Question: I'm attempting to return the text stored in the "Badge Category" field, as per the below screen shot.
I can use 'categorySelected = $('#badgeselect').text();' which returns both the "BadgeName" and Badge Category" text string, but they are then being saved in the Db as one "BadgeNameBadge Category"
I've tried 'categorySelected = $('#badgeselect.category.tag.categorylabel').text();'but this returns a blank. Not sure what I'm doing wrong or missing here?

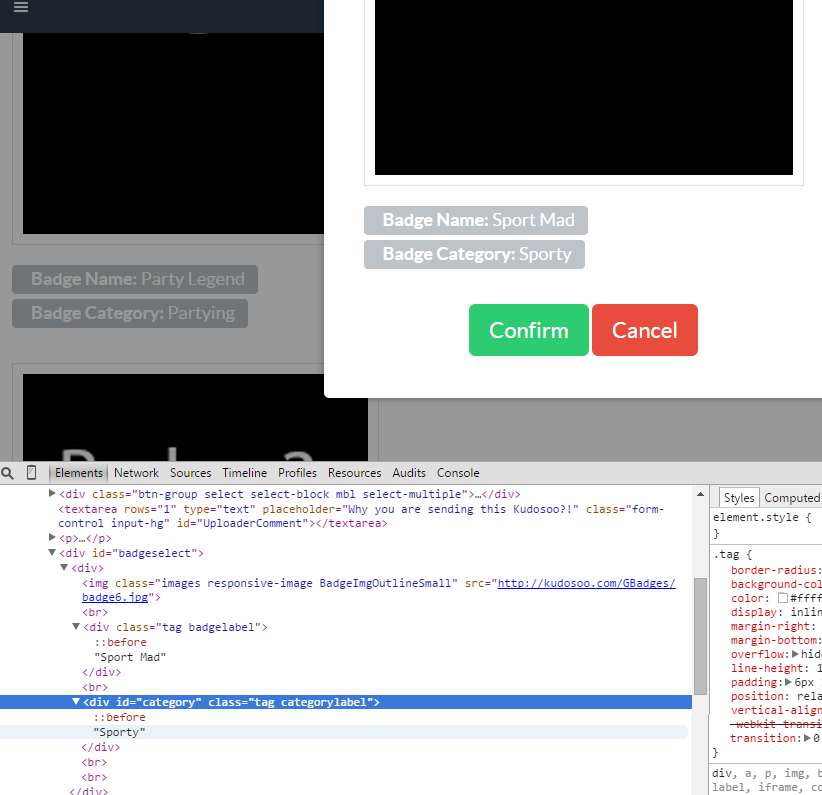
Answer: Your selectors should have spaces between them. This denotes that they are nested:
'''
$('#badgeselect .categorylabel').text();
'''
This means, select the element with class 'categorylabel', which is a descendant of an element with ID 'badgeselect'.